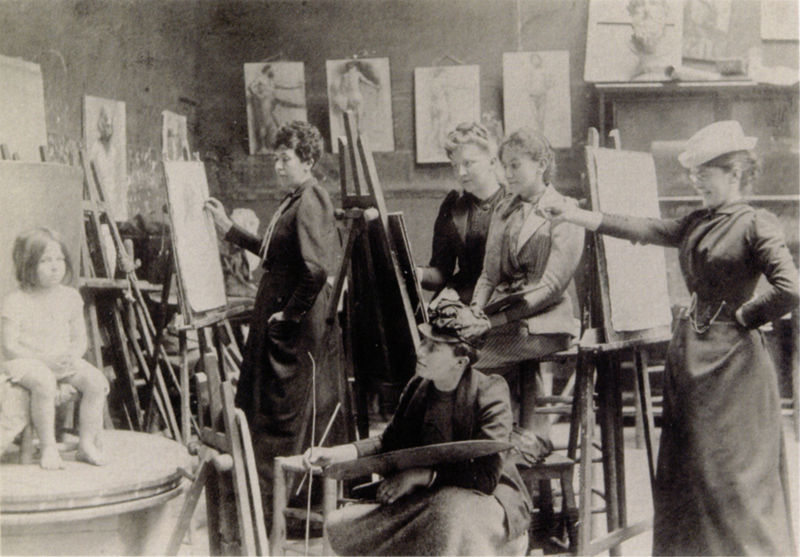
Titel: In der Académie Colarossi, Paris
Schlagwörter: weiß, akte, frauen, sitzen, damen, grau, hut, hüte, kleid, kleider, raum, schwarz, stühle, rahmen, schauen, kostüm, kind, taille, bilder, modell, stab, saal, atelier, podest, foto, fotografie, photographie, wände, hängen, schwarzweiß, knien, kittel, pinsel, photo, besuch, zeichnen, kostüme, leinwände, studio, zeichnungen, messen, malerinnen, aktzeichnen, zeichenklasse, stafeleien